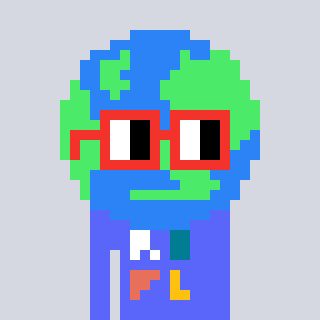
a pixel art character with square red glasses, a earth-shaped head and a purple-colored body on a cool background